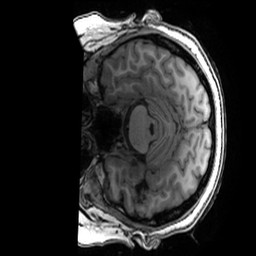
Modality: T1w
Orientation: axial